Question: Sorry if this is a very stupid question, but I'm lost ...
I have a solution called . This solution has 3 projects:
-
-
-
Since the latter (GPSd.Testes) is the StartUp project.
I'm trying to call the following line from within Entities:
'''
var Dao = Activator.CreateInstance(null, NomeClasseDAO);
'''
But I get an error message:
>

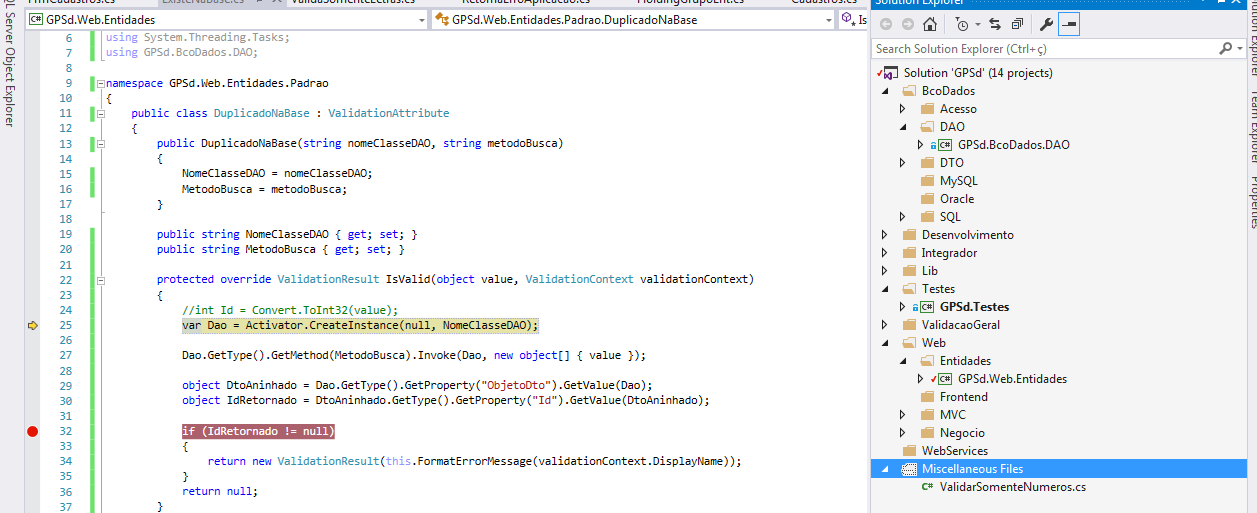
Answer: You need to pass a qualified name: "HoldingGrupoDao" is not. You are missing the namespace information. Pass the full name of the type and it should work fine.
Fire up your debugger and and print out 'typeof(HoldingGrupoDao).FullName', the result of is what you need to pass as a parameter.